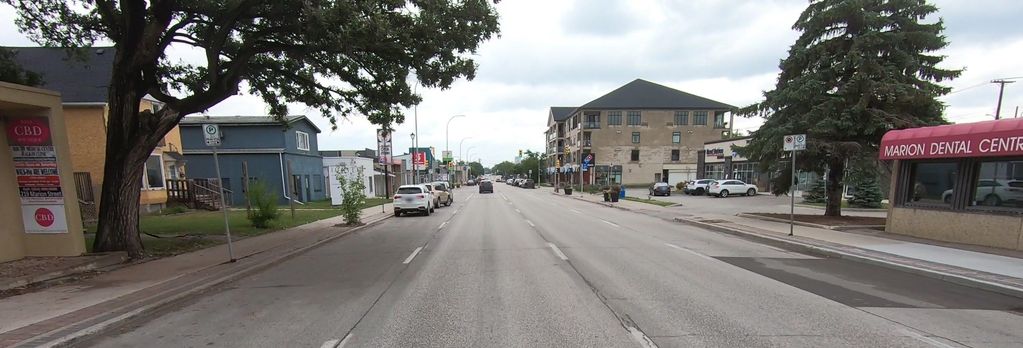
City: winnipeg